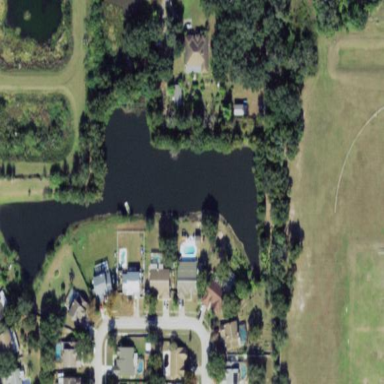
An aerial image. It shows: Pond with natural water.